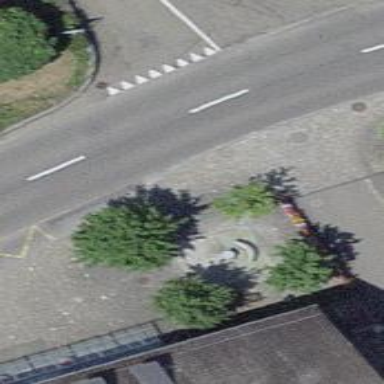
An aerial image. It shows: Decorative fountain.